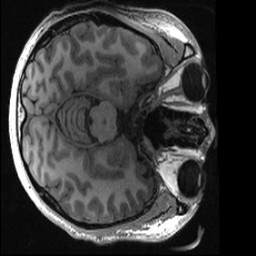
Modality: T1w
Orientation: axial
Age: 27
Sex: male